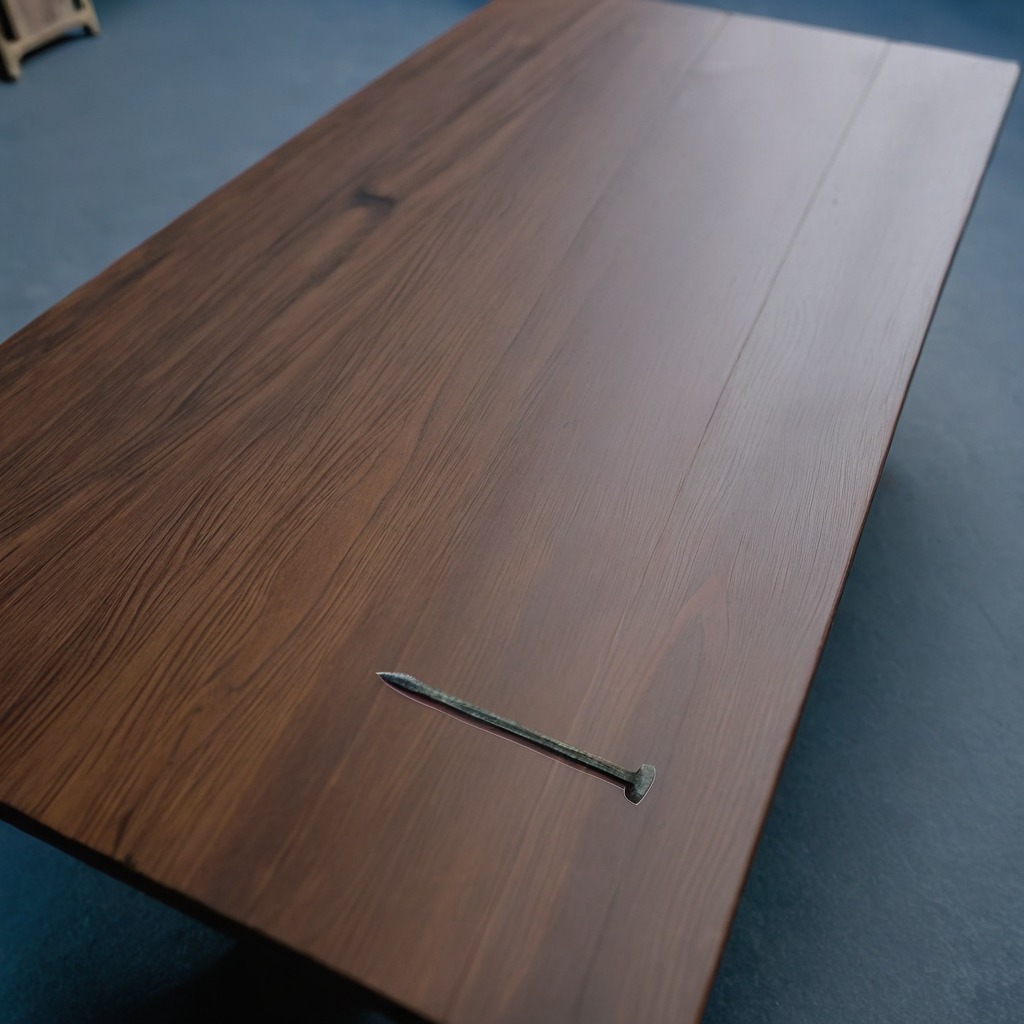
An iron nail is lying on a old table with faint burn marks in a small garage at twilight.